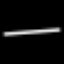
Label: line